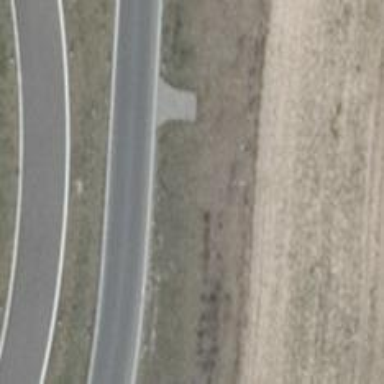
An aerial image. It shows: Asphalt motorway link.